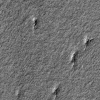
Atmospheric dust classification: not_dusty